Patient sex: M
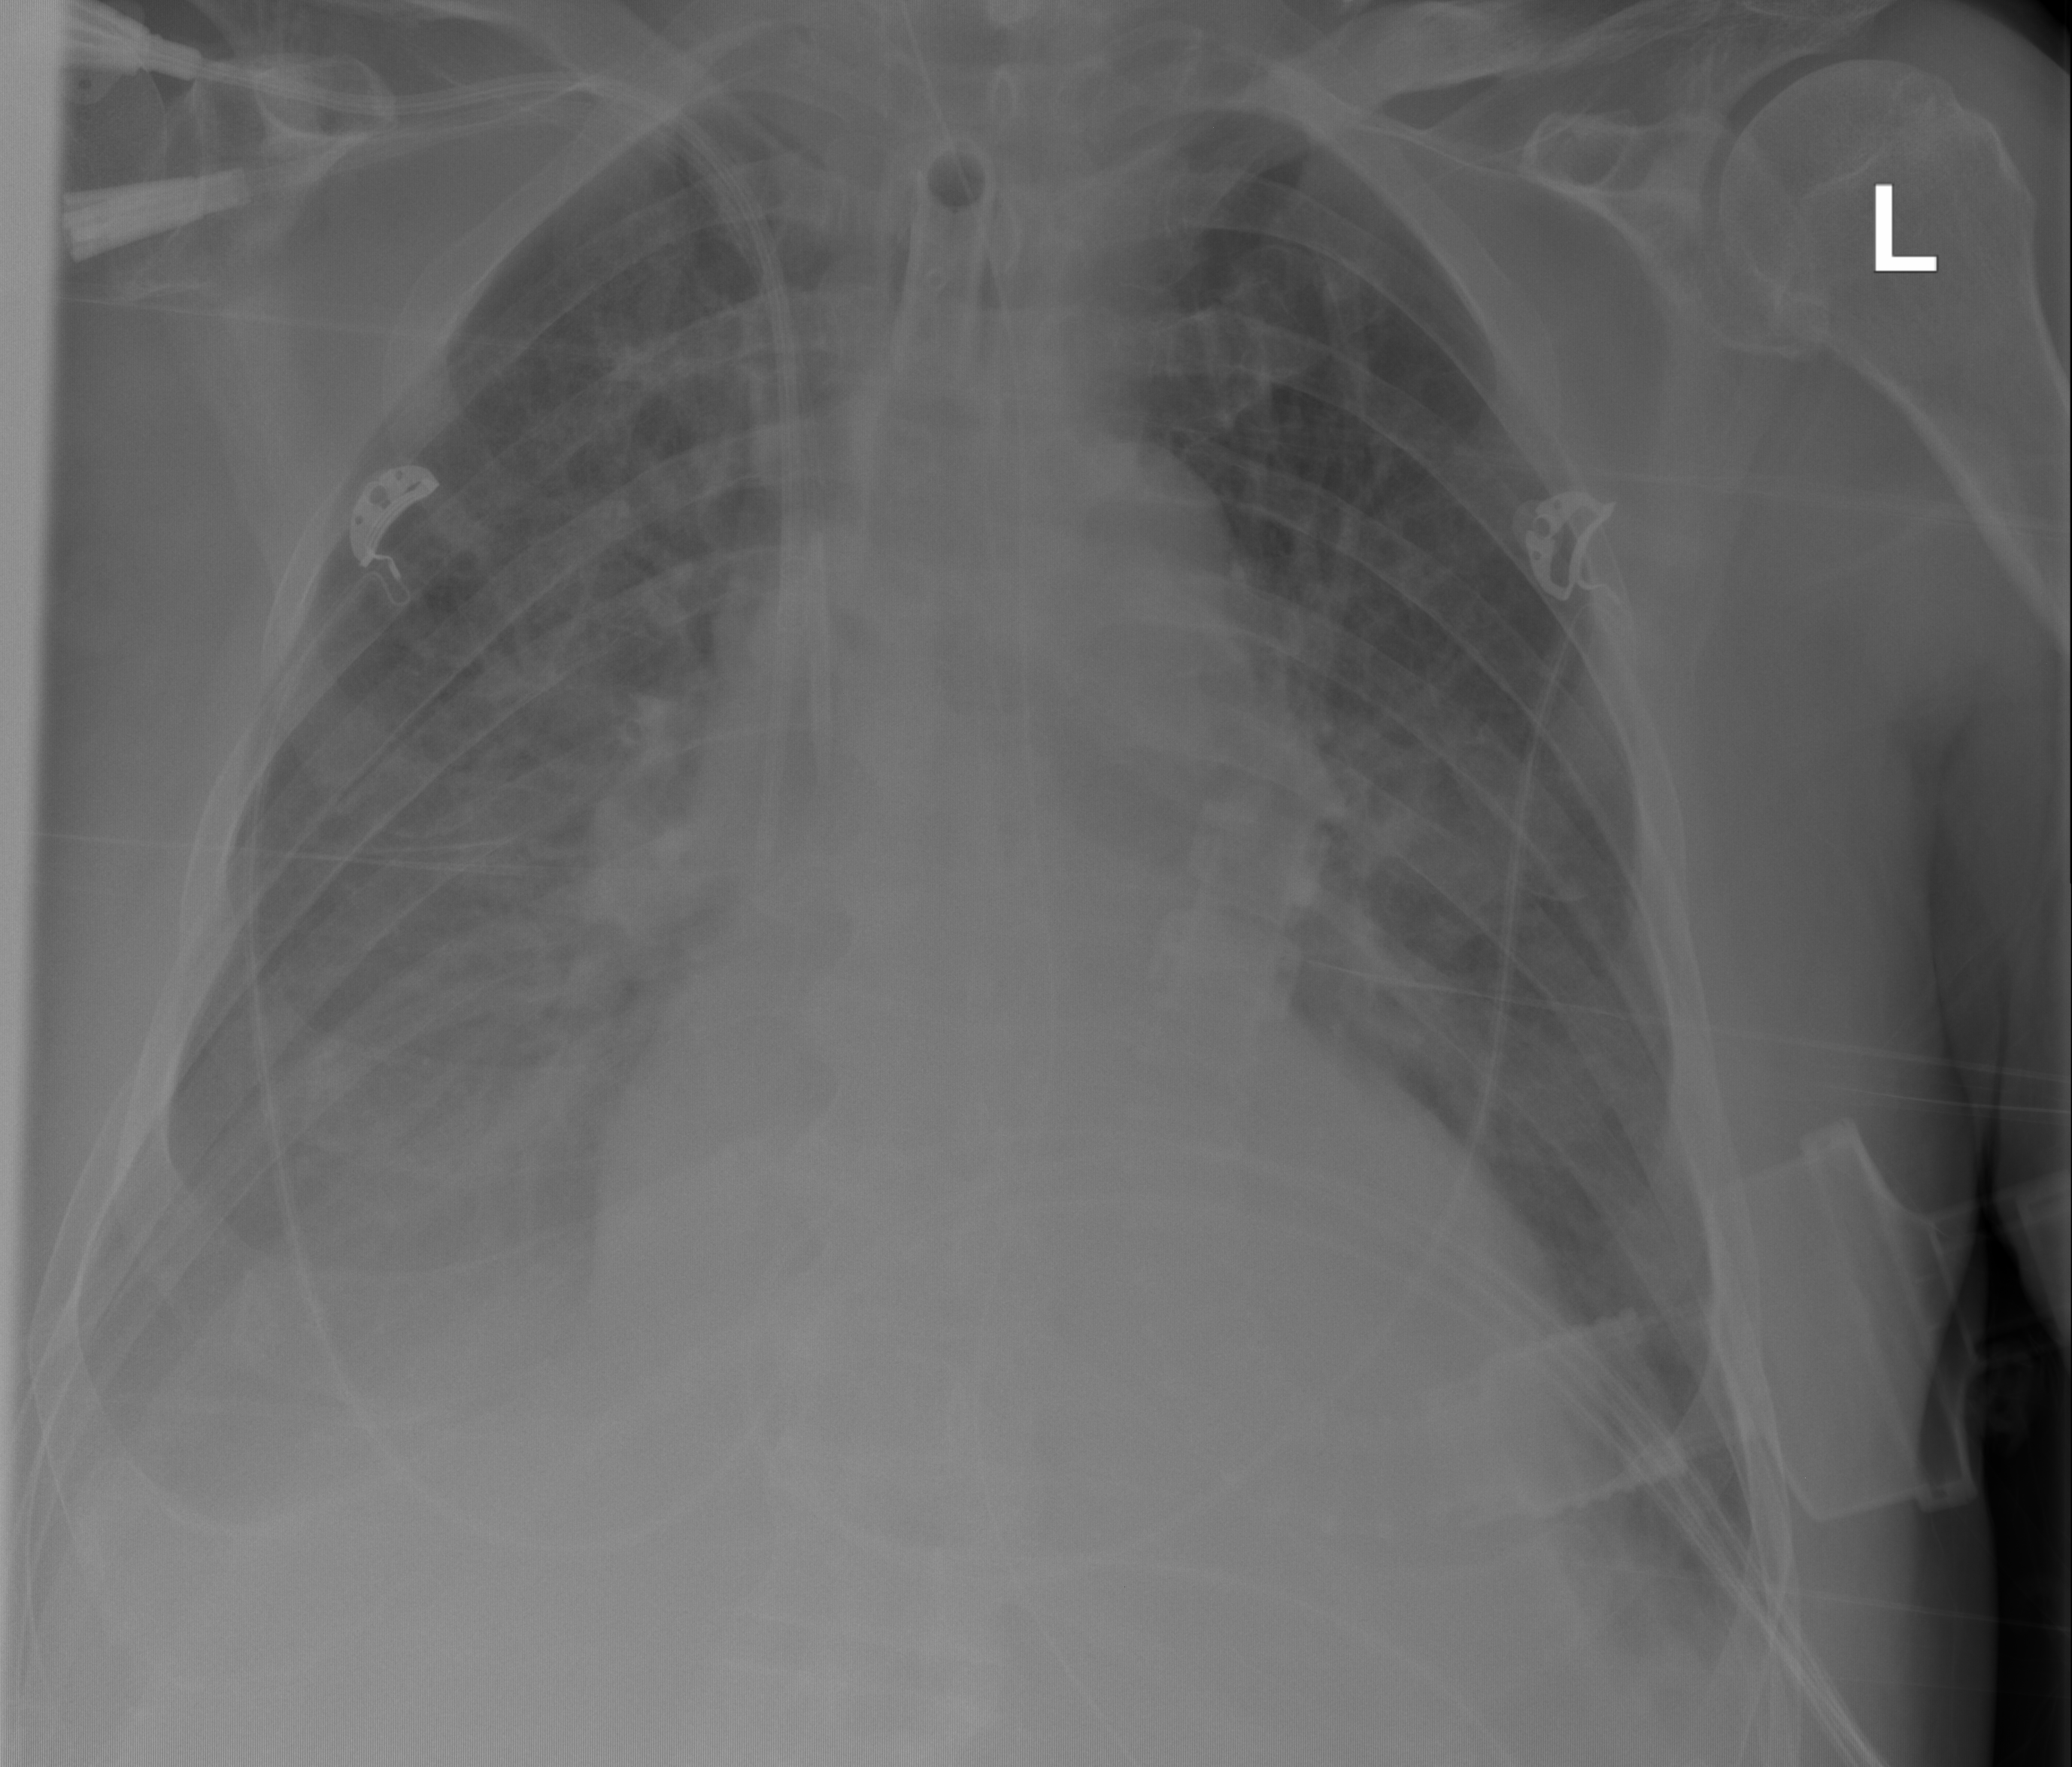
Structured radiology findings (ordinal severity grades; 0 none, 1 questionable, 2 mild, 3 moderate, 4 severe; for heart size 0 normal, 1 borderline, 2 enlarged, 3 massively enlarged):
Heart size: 2
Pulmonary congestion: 2
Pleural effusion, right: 2
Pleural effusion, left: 1
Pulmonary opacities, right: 3
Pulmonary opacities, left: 2
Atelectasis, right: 2
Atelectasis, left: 2